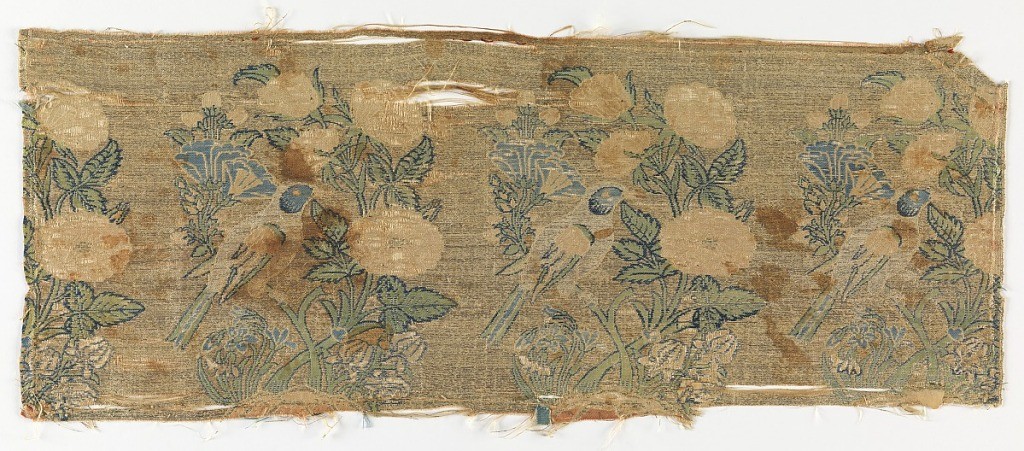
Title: Fragment
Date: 17th century
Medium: silk, metallic yarns Technique: compound twill weave with discontinuous supplementary weft patterning (brocaded)
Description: Fragment of woven silk with a repeating pattern of a bird perched on a branch of roses arising from a mound. In pale blue, green, and pink silks on a silver metallic ground.